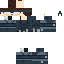
A male skeleton skin with dark skin, wearing brown helmet dressed in a black armor chest and black pants, featuring a closed mouth.